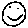
Label: smiley face